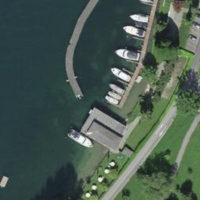
EUNIS habitat code: 14
Species observed at this site:
Mergus merganser